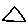
Label: triangle